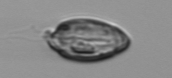
Label: Katodinium_or_Torodinium